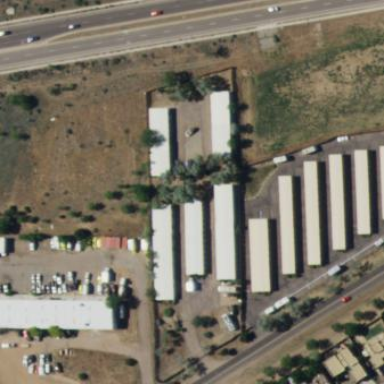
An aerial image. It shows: Storage rental shop.